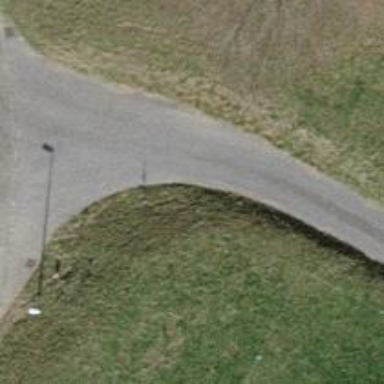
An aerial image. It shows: Asphalt alley used as service road.